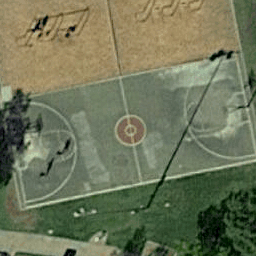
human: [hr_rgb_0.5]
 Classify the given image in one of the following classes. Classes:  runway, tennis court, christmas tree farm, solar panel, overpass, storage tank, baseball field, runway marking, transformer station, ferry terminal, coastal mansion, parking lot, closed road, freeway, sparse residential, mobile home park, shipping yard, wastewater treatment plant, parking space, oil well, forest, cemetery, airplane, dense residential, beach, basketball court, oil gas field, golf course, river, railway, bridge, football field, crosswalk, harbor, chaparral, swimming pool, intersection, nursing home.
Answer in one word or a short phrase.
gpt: basketball court